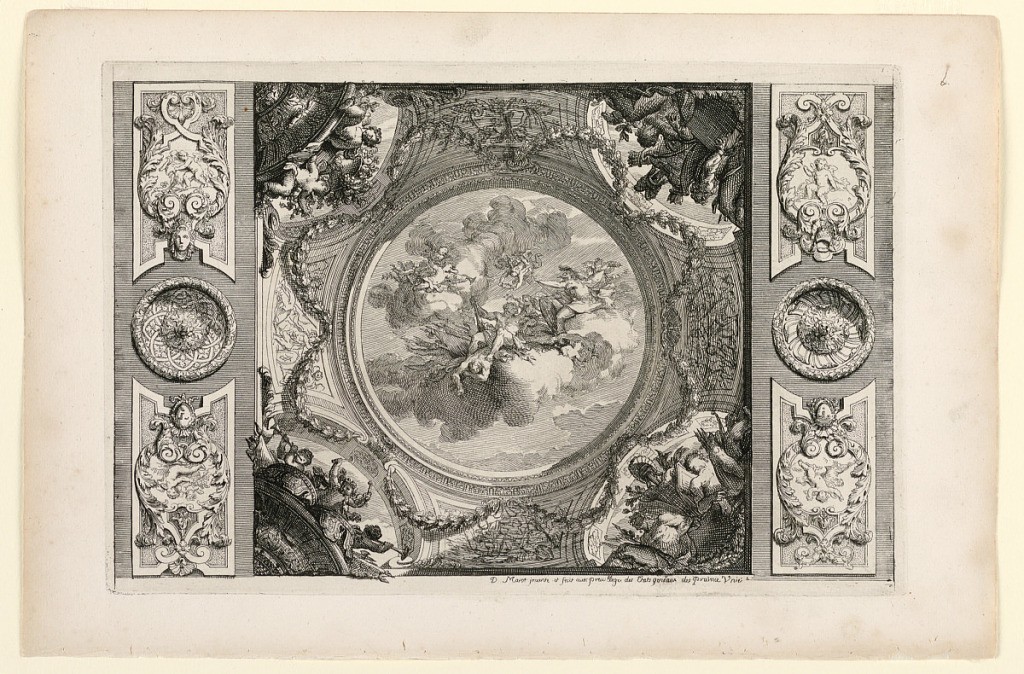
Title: Plate in Nouveaux livres de peintures de salles et d’escaliers (New Books on Paintings for Rooms and Stairs)
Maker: Daniel Marot, French, active in the Netherlands and England, 1661–1752
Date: ca. 1700
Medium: Etching and engraving on white laid paper
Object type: Print
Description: Rounded painted ceiling in trompe l'oeil, depicting figures on clouds in the sky. Garlands surround it, including several putti with different symbols in the corners. At the top and bottom, flanking the central design, a roundel between two cartouches decorated with putti.